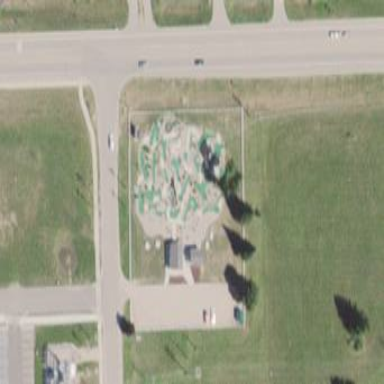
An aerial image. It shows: Miniature golf leisure land.